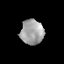
Tissue: prostate
Cell type: T cells
Senescence score: 0.3184
Nuclear area (px): 561
Mean DAPI intensity: 163.378